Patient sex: M
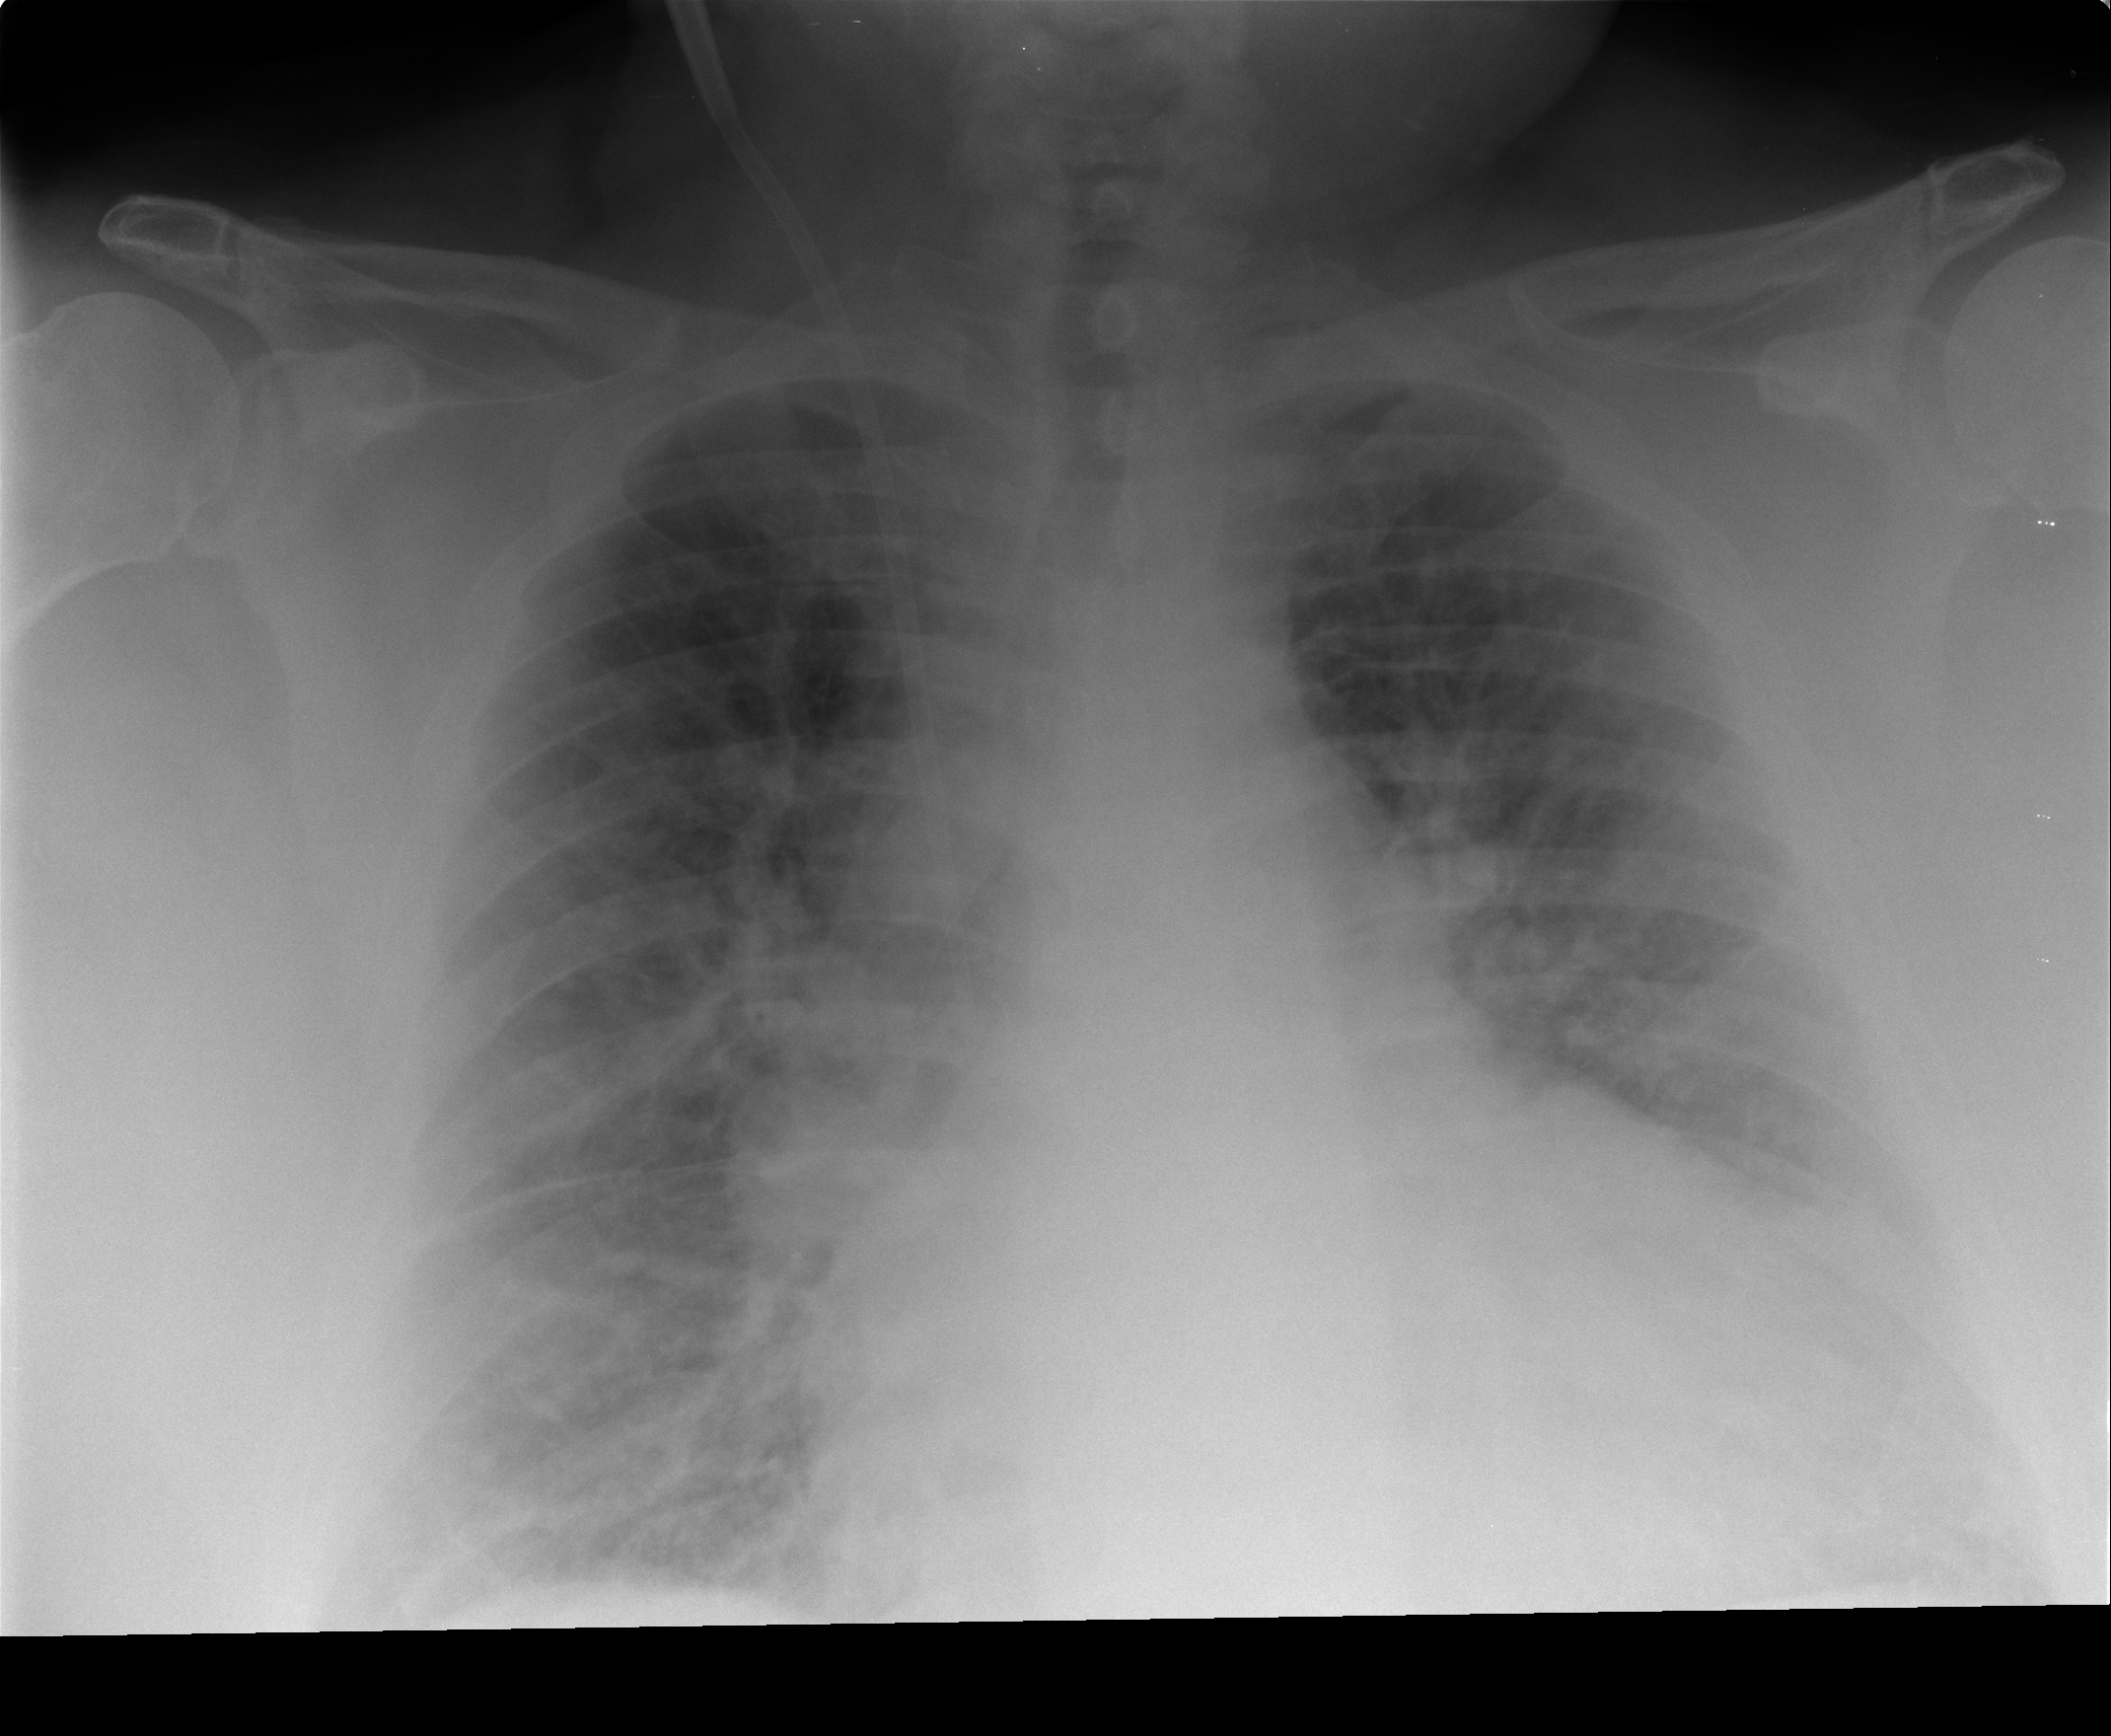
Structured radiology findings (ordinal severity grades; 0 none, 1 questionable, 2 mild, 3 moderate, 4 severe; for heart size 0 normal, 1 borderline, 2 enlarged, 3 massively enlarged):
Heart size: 3
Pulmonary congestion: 4
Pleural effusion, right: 2
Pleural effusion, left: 2
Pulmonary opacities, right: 1
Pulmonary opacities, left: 1
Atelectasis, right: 2
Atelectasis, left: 2